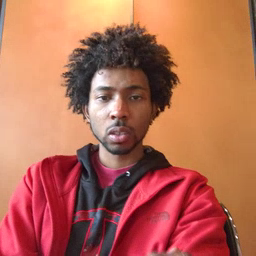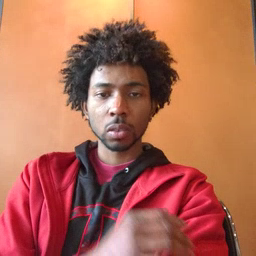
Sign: farm